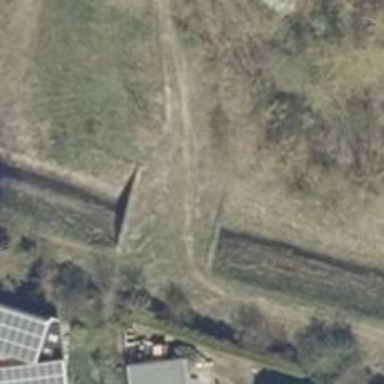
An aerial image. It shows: Ground path leading to bridge.